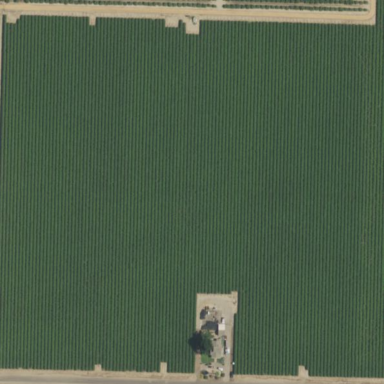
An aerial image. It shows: Open space property used as vineyard.